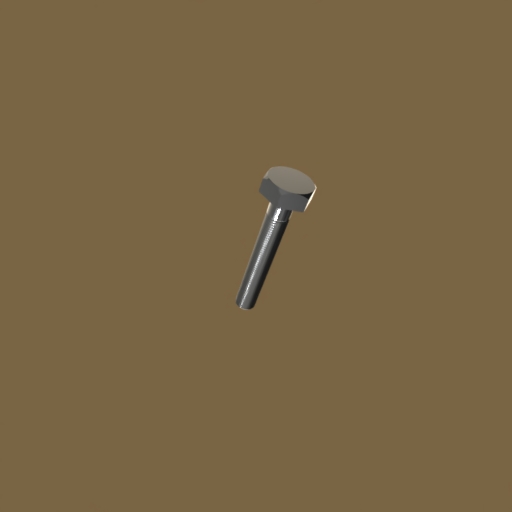
Label: bolt